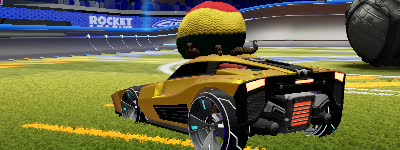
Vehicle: breakout